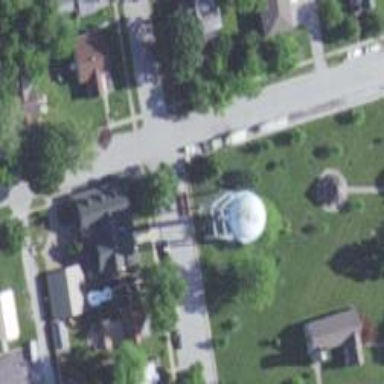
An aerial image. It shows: Water tower that is man-made.